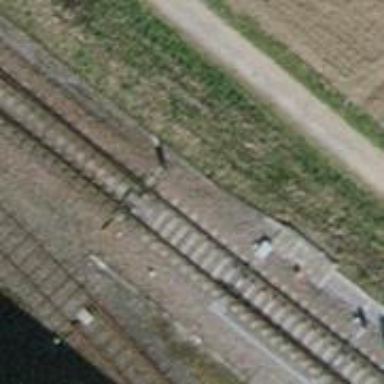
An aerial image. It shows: Single-track railway with electrified contact lines.